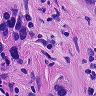
Metastatic tissue present: yes